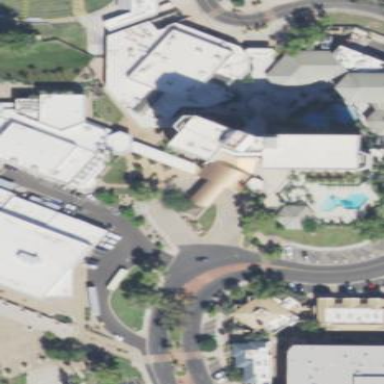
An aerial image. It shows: Hotel building.